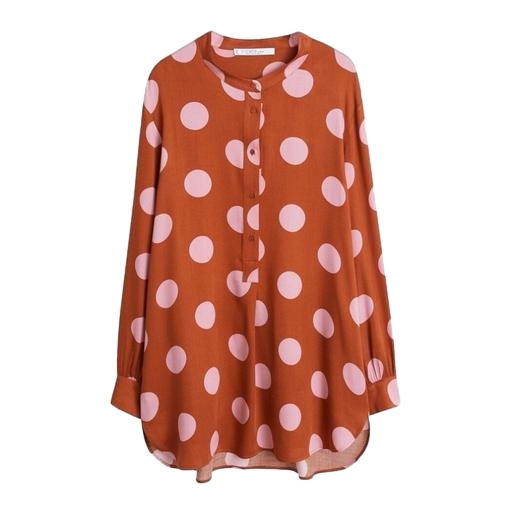
polka-dot blouse, popover shirt polka dot, multicolor polka dot shirt, white background